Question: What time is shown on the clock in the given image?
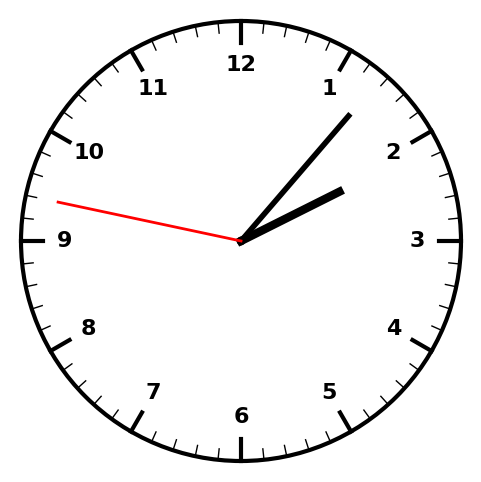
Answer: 02:06:47